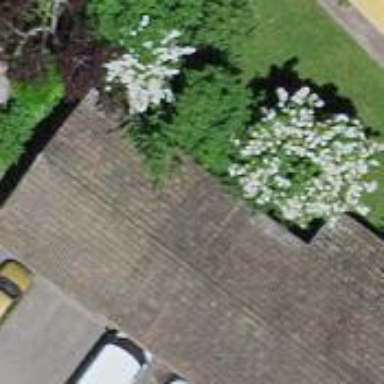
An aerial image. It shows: Group of garages.